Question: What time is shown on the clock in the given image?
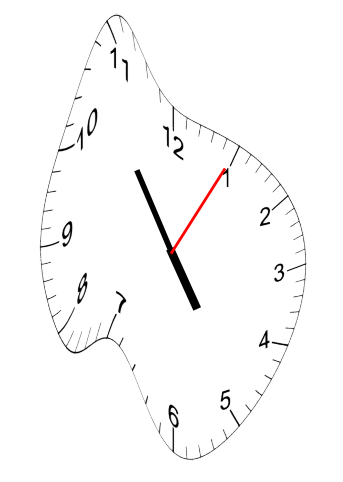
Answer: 04:54:05